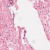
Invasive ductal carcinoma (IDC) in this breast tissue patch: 0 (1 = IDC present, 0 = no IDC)